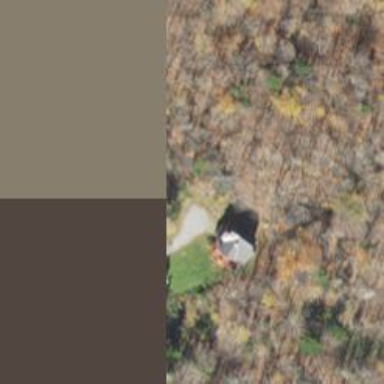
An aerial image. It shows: Simple house.